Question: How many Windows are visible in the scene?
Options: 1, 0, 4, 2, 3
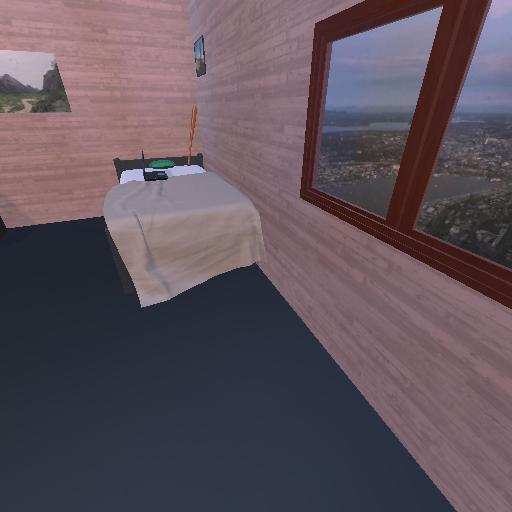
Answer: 1